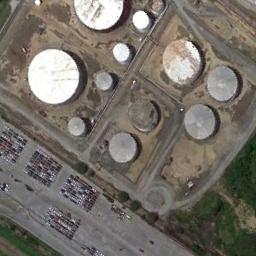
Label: storage_tank